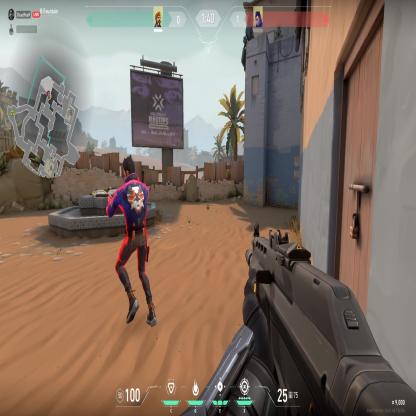
Label: enemy